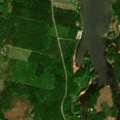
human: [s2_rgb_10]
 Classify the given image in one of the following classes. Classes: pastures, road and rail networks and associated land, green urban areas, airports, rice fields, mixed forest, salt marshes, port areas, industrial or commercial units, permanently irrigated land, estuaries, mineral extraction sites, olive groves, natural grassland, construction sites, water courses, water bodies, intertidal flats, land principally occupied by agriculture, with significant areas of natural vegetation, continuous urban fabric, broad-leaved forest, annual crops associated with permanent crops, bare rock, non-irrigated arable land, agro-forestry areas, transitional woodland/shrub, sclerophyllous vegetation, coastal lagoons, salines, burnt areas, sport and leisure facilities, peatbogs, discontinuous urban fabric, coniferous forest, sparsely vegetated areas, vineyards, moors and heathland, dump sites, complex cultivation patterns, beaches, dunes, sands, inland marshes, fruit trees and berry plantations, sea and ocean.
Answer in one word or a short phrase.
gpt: coniferous forest, mixed forest, sea and ocean